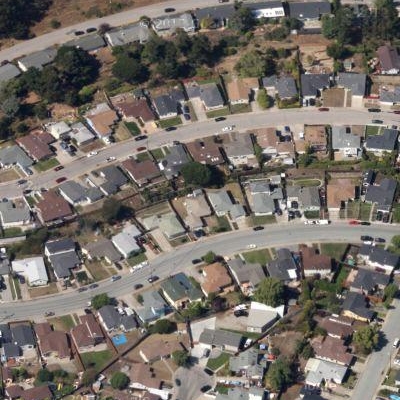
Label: fResident